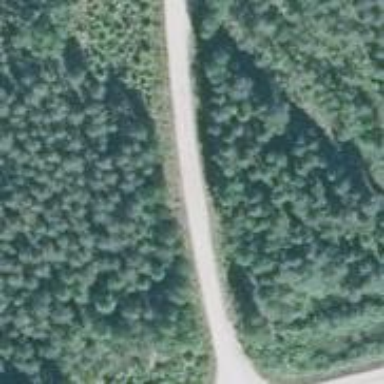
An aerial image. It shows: Unclassified road.